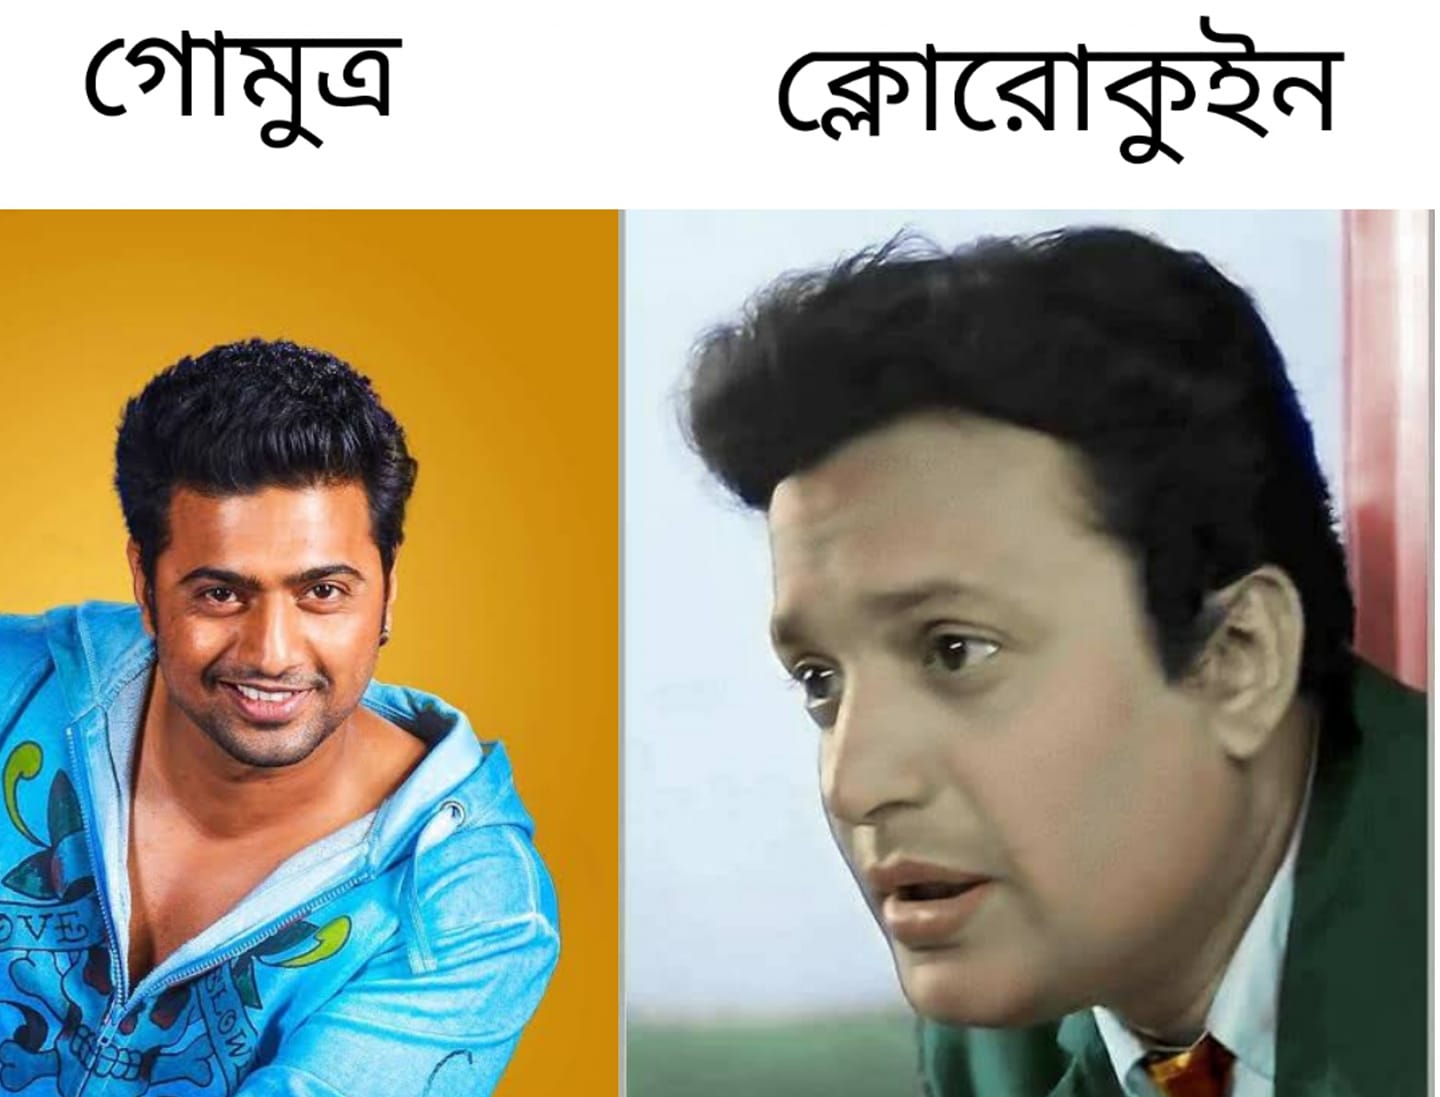
Caption: গোমুত্র     ক্লোরোকুইন
Label: hate